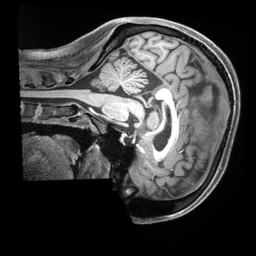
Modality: T1w
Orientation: sagittal
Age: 23
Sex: female
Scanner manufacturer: siemens
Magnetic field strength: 3 T
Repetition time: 2.4 s
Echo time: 0.00226 s